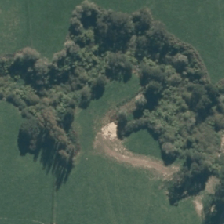
Land cover: deciduous_hardwood